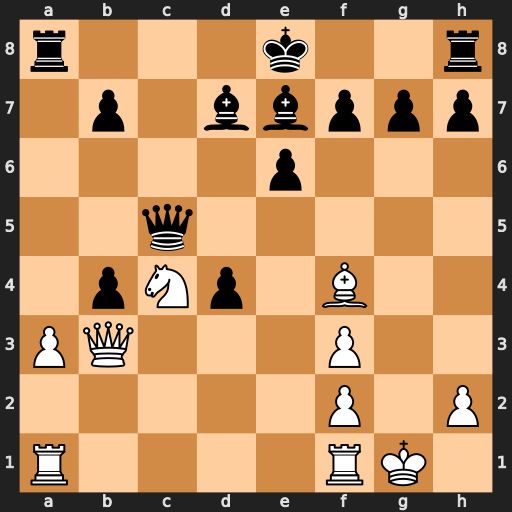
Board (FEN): r3k2r/1p1bbppp/4p3/2q5/1pNp1B2/PQ3P2/5P1P/R4RK1
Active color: w
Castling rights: kq
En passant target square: -
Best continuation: axb4 Qc8 Nb6 Rxa1 Nxc8